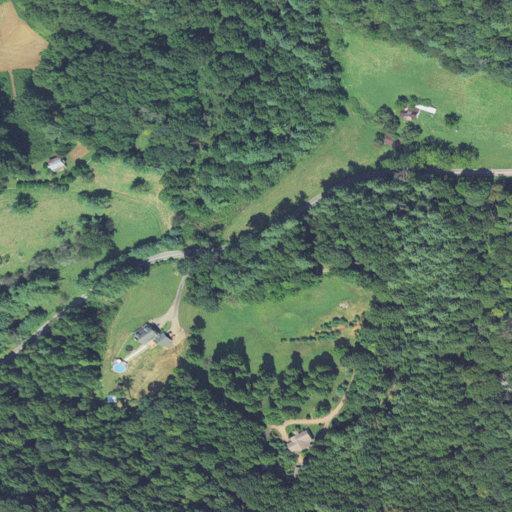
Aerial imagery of gap in North Carolina named McHill Gap containing deciduous forest, open development, pasture, mixed forest, and low intensity development